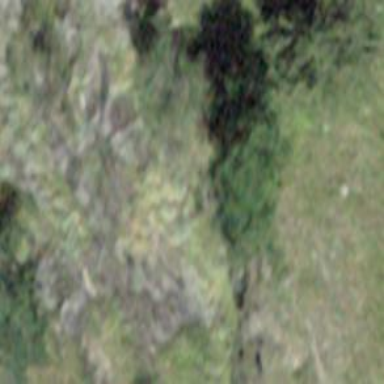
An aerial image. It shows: Mixed woodland area with various types of leaves.